Question: I have a geometry with its vertices in cartesian coordinates. These cartesian coordinates are the ECEF(Earth centred earth fixed) coordinates. This geometry is actually present on an ellipsoidal model of the earth using wgs84 corrdinates.The cartesian coordinates were actually obtained by converting the set of latitudes and longitudes along which the geomtries lie but i no longer have access to them. What i have is an axis aligned bounding box with xmax, ymax, zmax and xmin,ymin,zmin obtained by parsing the cartesian coordinates (There is no obviously no cartesian point of the geometry at xmax,ymax,zmax or xmin,ymin,zmin. The bounding box is just a cuboid enclosing the geometry).
What i want to do is to calculate the camera distance in an overview mode such that this geometry's bounding box perfectly fits the camera frustum.
I am not very clear with the approach to take here. A method like using a local to world matrix comes to mind but its not very clear.
@Specktre I referred to your suggestions on shifting points in 3D and that led me to another improved solution, nevertheless not perfect.
1. Compute a matrix that can transfer from ECEF to ENU. Refer this - http://www.navipedia.net/index.php/Transformations_between_ECEF_and_ENU_coordinates
2. Rotate all eight corners of my original bounding box using this matrix.
3. Compute a new bounding box by finding the min and max of x,y,z of these rotated points
4. compute distance cameraDistance1 = ((newbb.ymax - newbb.ymin)/2)/tan(fov/2) cameraDistance2 = ((newbb.xmax - newbb.xmin)/2)/(tan(fov/2)xaspectRatio) cameraDistance = max(cameraDistance1, cameraDistance2)
This time i had to use the aspect ratio along x as i had previously expected since in my application fov is along y. Although this works almost accurately, there is still a small bug i guess. I am not very sure if it a good idea to generate a new bounding box. May be it is more accurate to identify 2 points point1(xmax, ymin, zmax) and point(xmax, ymax, zmax) in the original bounding box, find their values after multiplying with matrix and then do (point2 - point1).length(). Similarly for y. Would that be more accurate?
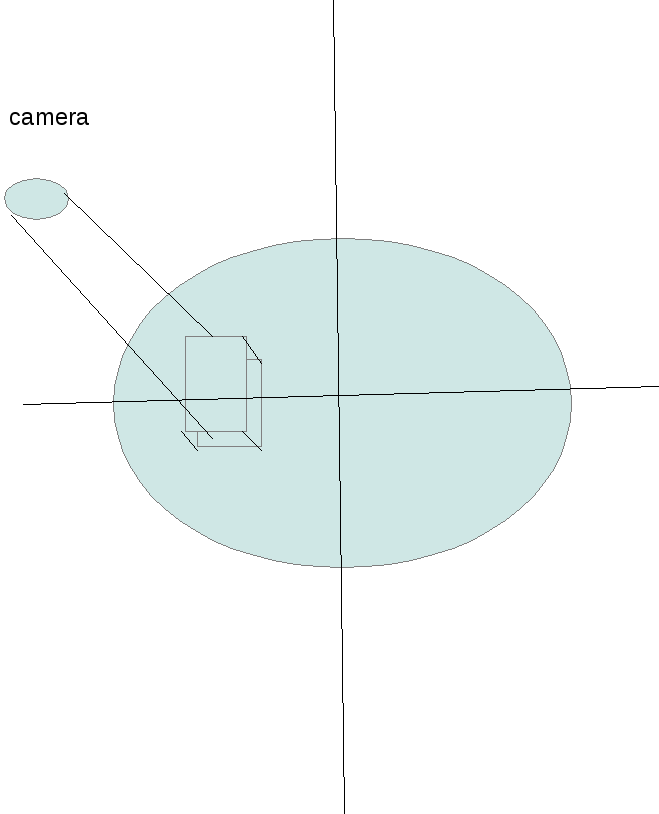
Answer: 1. transform matrix first thing is to understand that transform matrix represents coordinate system. Look here Transform matrix anatomy for another example. In standard OpenGL notation If you use direct matrix then you are converting from matrix local space (LCS) to world global space (GCS). If you use inverse matrix then you converting coordinates from GCS to LCS
2. camera matrix camera matrix converts to camera space so you need the inverse matrix. You get camera matrix like this: camera=inverse(camera_space_matrix)
now for info on how to construct your camera_space_matrix so it fits the bounding box look here: Frustrum distance computation so compute midpoint of the top rectangle of your box compute camera distance as max of distance computed from all vertexes of box so camera position = midpoint + distance*midpoint_normal
orientation depends on your projection matrix. If you use gluPerspective then you are viewing -Z or +Z according selected glDepthFunc. So set Z axis of matrix to normal and Y,X vectors can be aligned to North/South and East/West so for example Y=Z x (1,0,0)
X = Z x Y
now put position, and axis vectors X,Y,Z inside matrix, compute inverse matrix and that it is.

Do not forget that can have different angles for X and Y axis (aspect ratio).
Normal is just 'midpoint' - Earth center which is (0,0,0) so normal is also the midpoint. Just normalize it to size '1.0'.
For all computations use cartesian world (global coordinate system).